Question: to understand better
<URL>
I have 3 columns in my website page.
First Column for the Navigation Bar.
Second Column for the arrow glyphicon.
Third Column for the Panel.
But, the glyphicon and panel are not aligned. What is the issue here?

The code:
HTML:
'''
<!DOCTYPE html>
<html lang="en">
<head>
<meta charset="utf-8">
<meta http-equiv="X-UA-Compatible" content="IE=edge">
<meta name="viewport" content="width=device-width, initial-scale=1">
<title>Subham Soni</title>
<!-- Bootstrap -->
<link href="css/bootstrap.min.css" rel="stylesheet">
<link href="css/style.css" rel="stylesheet">
<!-- HTML5 Shim and Respond.js IE8 support of HTML5 elements and media queries -->
<!-- WARNING: Respond.js doesn't work if you view the page via file:// -->
<!--[if lt IE 9]>
<script src="https://oss.maxcdn.com/html5shiv/3.7.2/html5shiv.min.js"></script>
<script src="https://oss.maxcdn.com/respond/1.4.2/respond.min.js"></script>
<![endif]-->
</head>
<body>
<div class="page-header head" id="header">
<div class="hbg"></div>
<h1 style="padding-top:10px;padding-left:10px;font-family:'Whiteboard Modern Demo','Arial';"><center>Subham Soni</center></h1>
<p id="import"><span style="color:rgb(190,0,255);">import</span> java.subhamsoni.*;</p>
<p id="include"><span style="color:rgb(190,0,255);">#include</span>&nbsp;<span style="color:rgb(255,0,255);">&lt;subhamsoni.h&gt;</span></p>
<p id="echo"><span style="color:rgb(92,51,23);">echo</span>&nbsp;<span style="color:rgb(255,0,255);">'Subham Soni'</span></p>
</div>
<div class="container-fluid" id="maincontent">
<div class="row">
<div class="col-md-2 menu">
<ul class="nav nav-pills nav-stacked">
<li class="active"><a href="#">About Me</a></li>
<li><a href="#">Education</a></li>
<li><a href="#">Projects</a></li>
</ul>
</div>
<div class="col-md-0 content">
<span class="glyphicon glyphicon-hand-right"></span>
</div>
<div class="col-md-8">
<div class="panel panel-default">
<div class="panel-heading">
<h3 class="panel-title">About Me</h3>
</div>
<div class="panel-body">
Panel content
</div>
</div>
</div>
</div>
</div>
<!-- jQuery (necessary for Bootstrap's JavaScript plugins) -->
<script src="https://ajax.googleapis.com/ajax/libs/jquery/1.11.1/jquery.min.js"></script>
<!-- Include all compiled plugins (below), or include individual files as needed -->
<script src="js/bootstrap.min.js"></script>
</body>
</html>
'''
style.css
'''
.head{
position: relative;
z-index: 1;
margin-top:10px;
height: 170px;
}
.head .hbg
{
position: absolute;
top: 0px;
left: 0px;
background: url('hbg.png');
background-size: 100% 100%;
opacity: 0.3;
width: 100%;
height: 100%;
z-index: -1;
}
#include
{
font-size: 20px;
font-weight: bold;
position: relative;
left: 29%;
top: -38%;
}
#import
{
font-size: 30px;
font-weight: bold;
position: relative;
left: 65%;
top: -20%;
display:block;
transform: rotate(-8deg);
}
#echo
{
font-weight: bold;
font-size: 20px;
position: relative;
top: -25%;
left: 12%;
}
'''
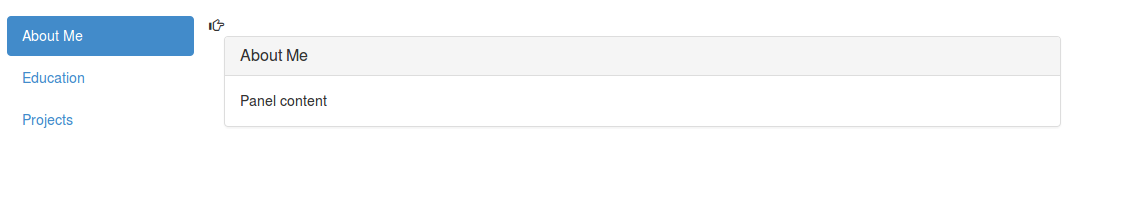
Answer: There is an issue with your bootstrap columns. You want 12 in total.
I recommend moving the glyphicon inside the md-8 and making it an md-10 so that you have 12 cols in total.
Then just add a css class to your glyphicon and to give it an absolute position to the left of the new md-10 column.
Here's new html code:
'''
<div class="col-md-10">
<span class="glyphicon glyphicon-hand-right special"></span>
<div class="panel panel-default">
<div class="panel-heading">
<h3 class="panel-title">About Me</h3>
</div>
<div class="panel-body">
Panel content
</div>
</div>
</div>
</div>
'''
And the new css class:
'''
.special {
position: relative;
top: 0;
left: -5px;
}
'''